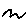
Label: zigzag